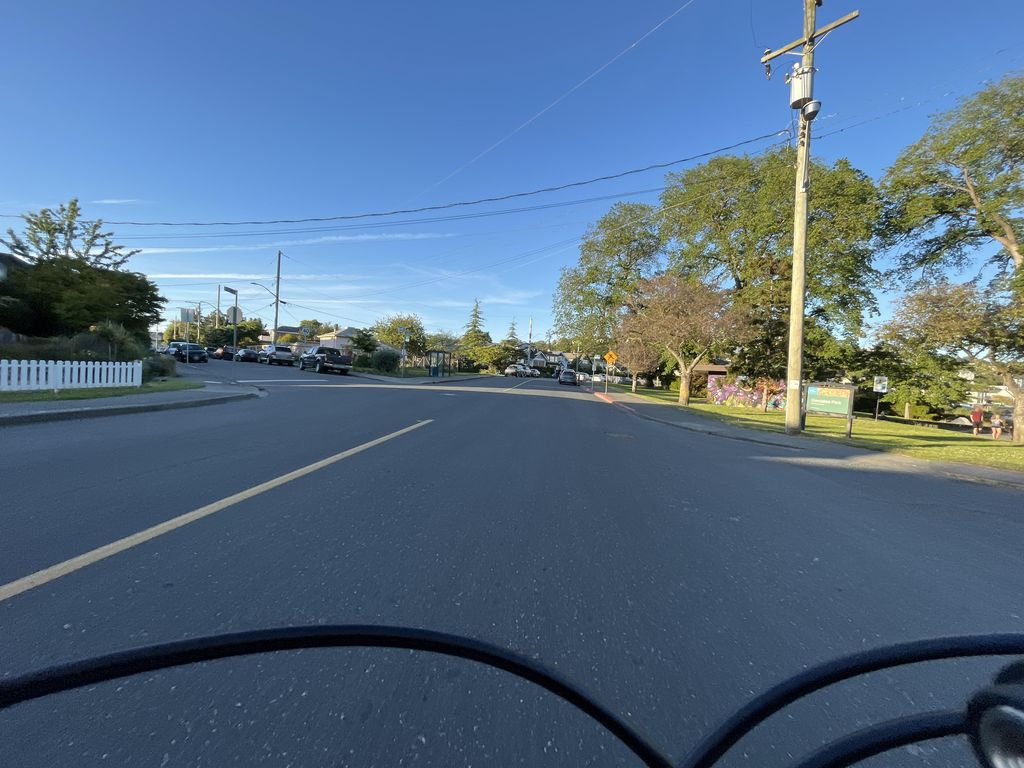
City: victoria